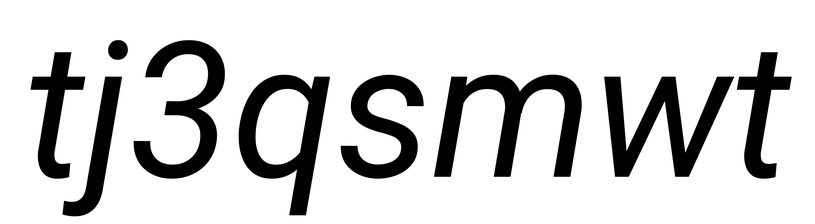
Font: Roboto-Italic_Italic